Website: crate-barrel
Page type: address-validator
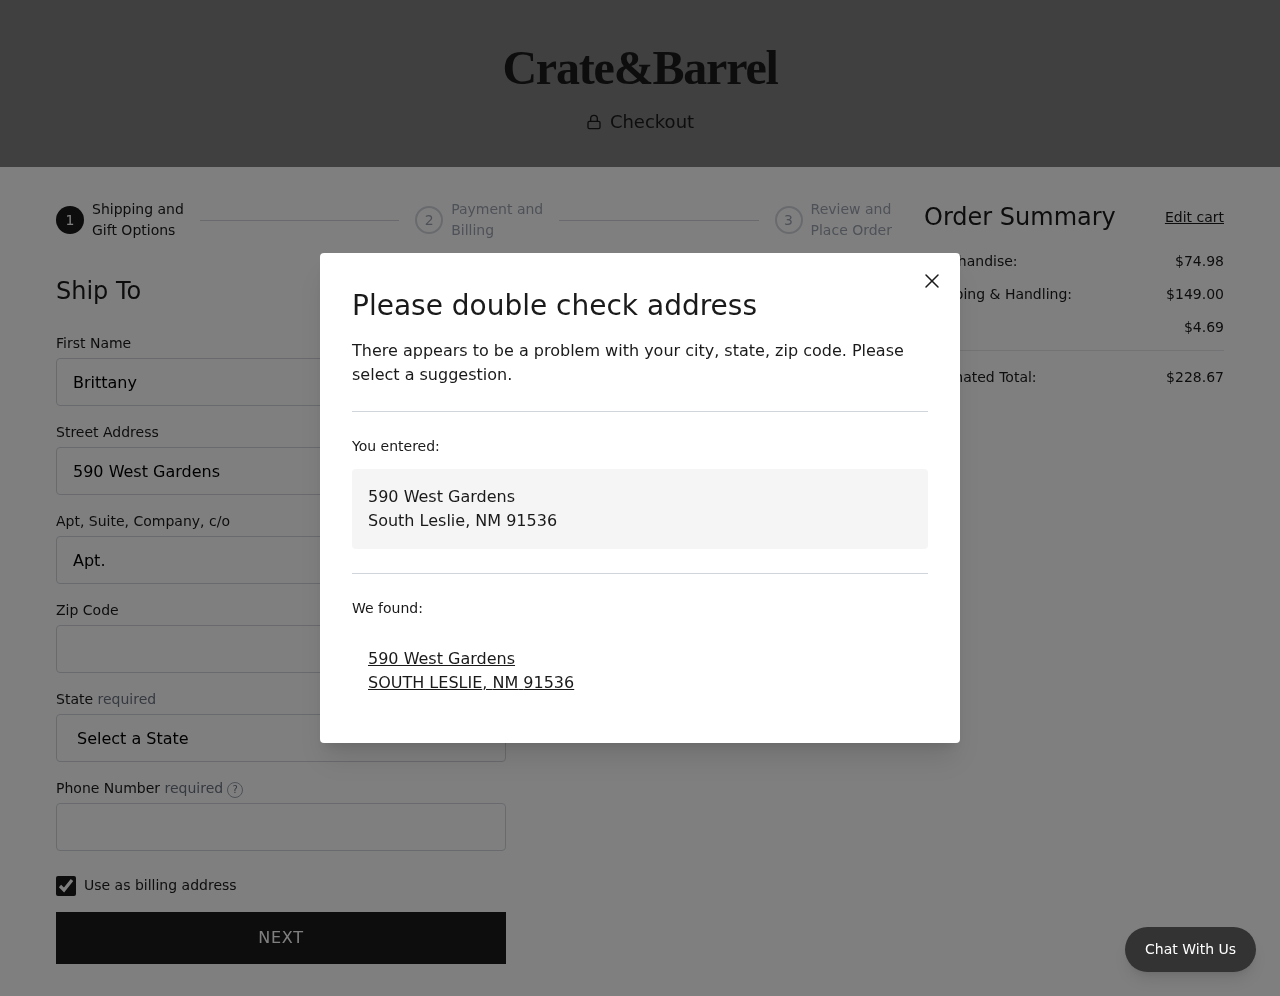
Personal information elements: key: PII_CITY
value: South Leslie
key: PII_CITY
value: SOUTH LESLIE
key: PII_FIRSTNAME
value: Brittany
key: PII_PHONE
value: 9476869862
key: PII_POSTCODE
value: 91536
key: PII_STATE
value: New Mexico
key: PII_STATE_ABBR
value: NM
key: PII_STREET
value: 590 West Gardens
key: PII_STREET2
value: Apt. 410
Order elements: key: ORDER_SUBTOTAL
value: $74.98
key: ORDER_SHIPPING_COST
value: $149.00
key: ORDER_TAX
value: $4.69
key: ORDER_TOTAL
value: $228.67